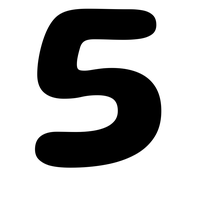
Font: Gluten_SemiBold